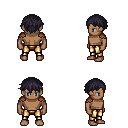
a pixel art fantasy rpg character, male body template, human, dark skin, leather shoulder armor, gold greaves, raven short bangs hairstyle, four views (front, back, left, right), 2x2 character sprite sheet, small pixel art, hard edges, no anti-aliasing